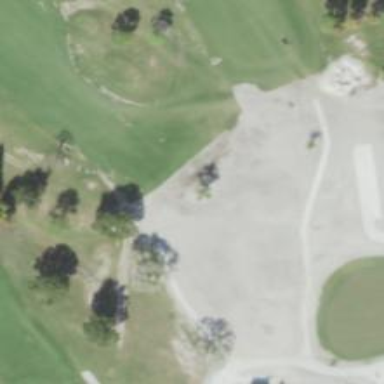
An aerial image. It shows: Path designated for golf carts.